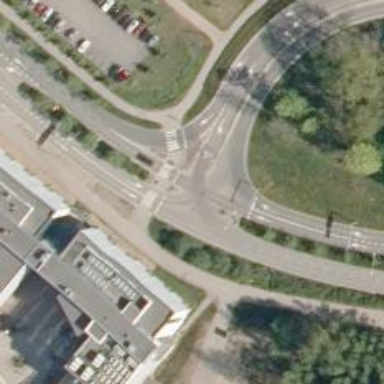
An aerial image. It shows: Trunk link road with asphalt surface. The road has functional class of tertiary.